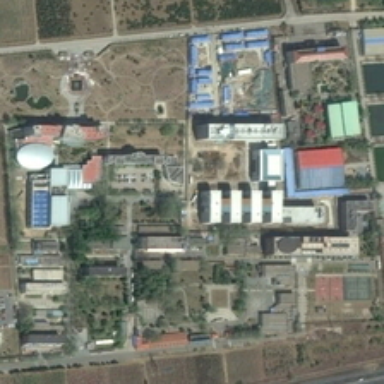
A resort with different types of buildings is lying on a bareland near the road .